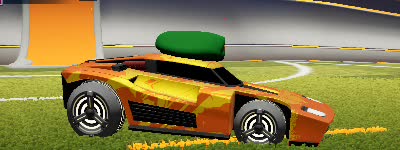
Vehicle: breakout